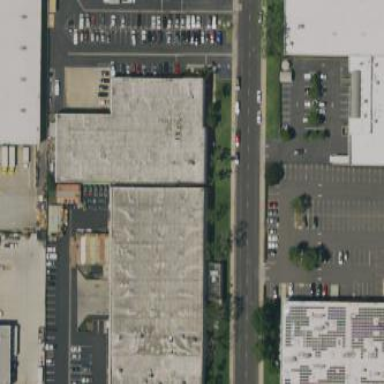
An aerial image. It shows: Warehouse.